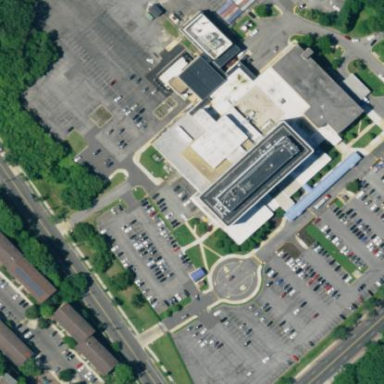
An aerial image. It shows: Healthcare facility identified as hospital.